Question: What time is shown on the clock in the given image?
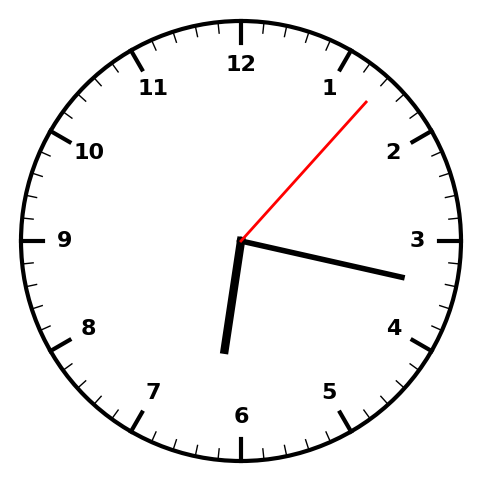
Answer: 06:17:07